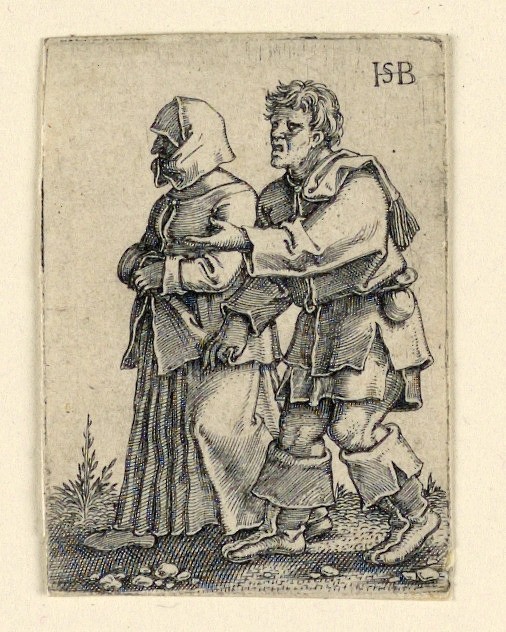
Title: The Wedding Procession: Couple walking left, woman wearing a bonnet
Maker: Hans Sebald Beham, German, 1500–1550
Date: ca. 1545
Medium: Engraving on laid paper
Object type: Print
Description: Vertical rectangle. A bare-headed peasant, gestures with his left hand and with his right grasps the garment of the woman who walks beside him. They walk to left.